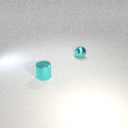
small cyan metal cylinder to the left of small cyan metal sphere